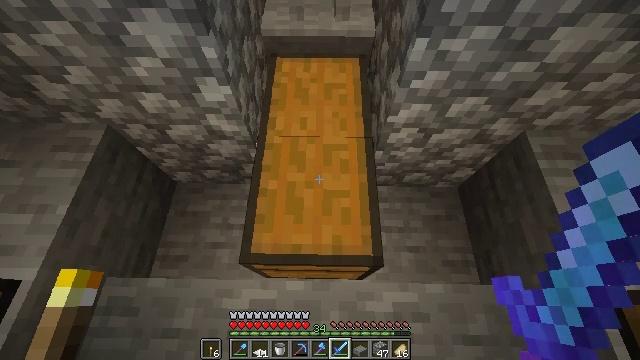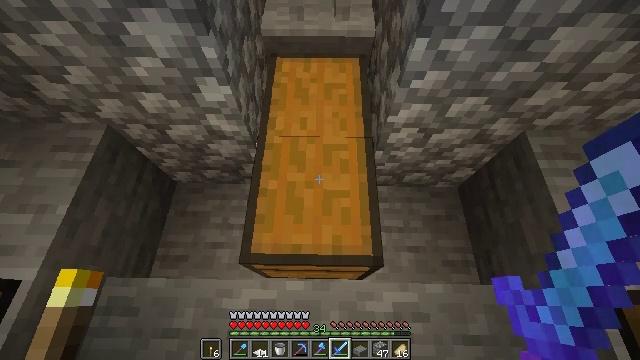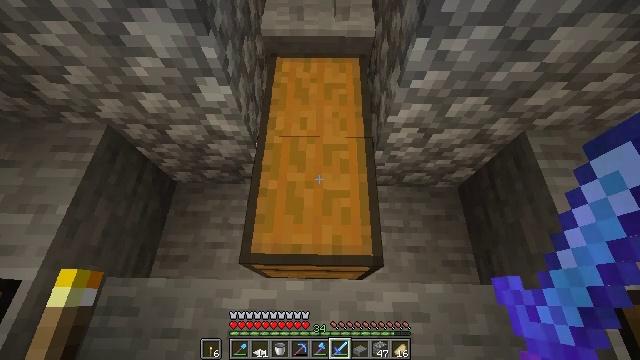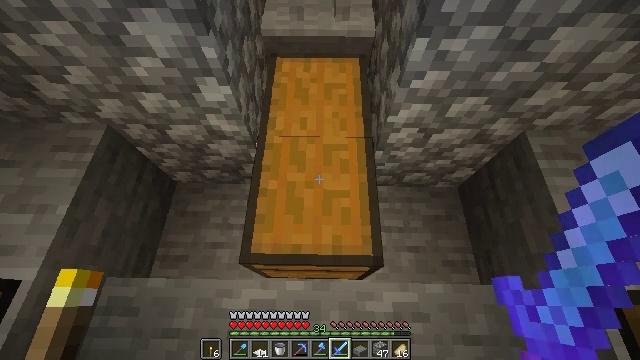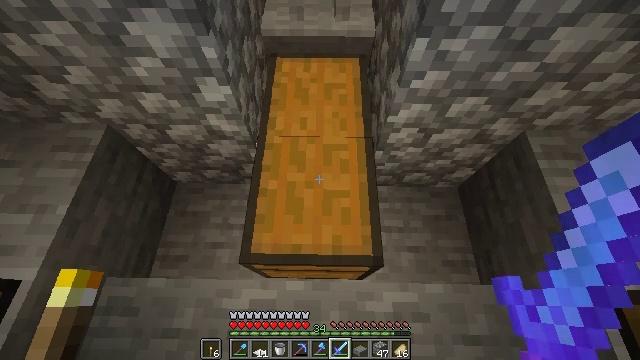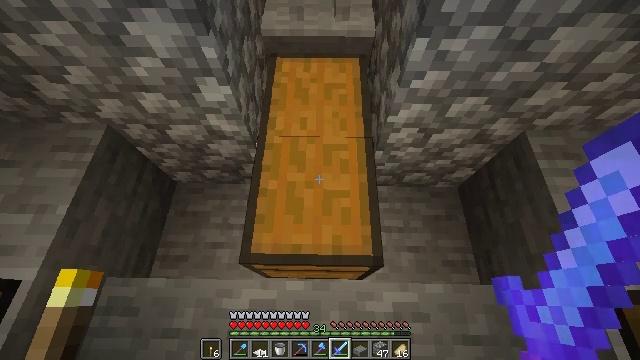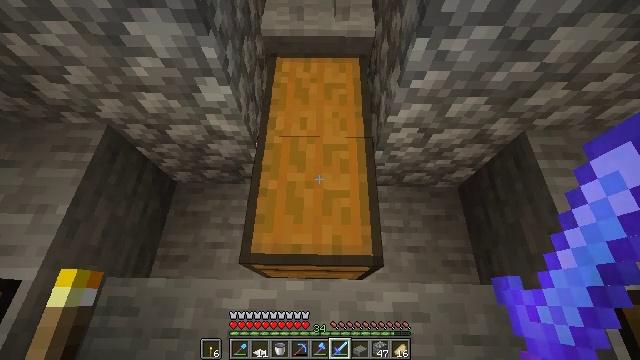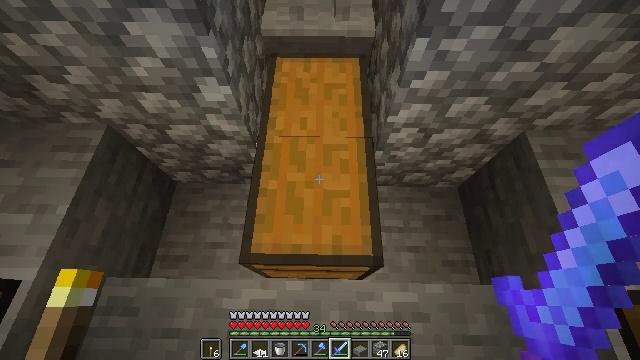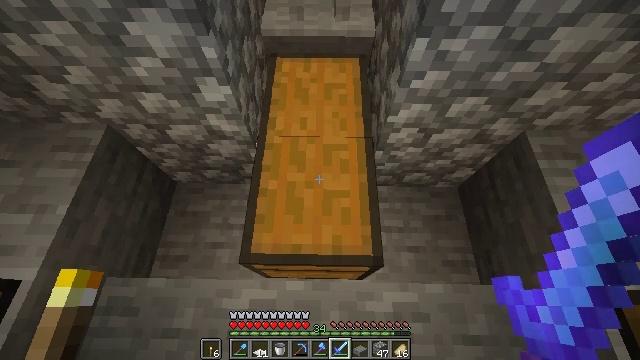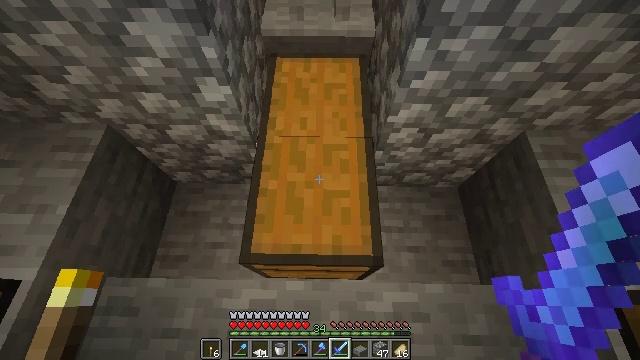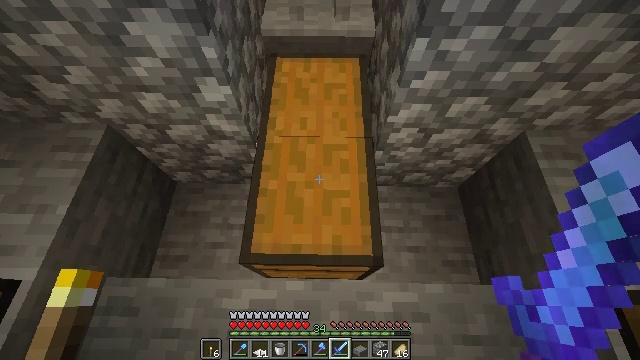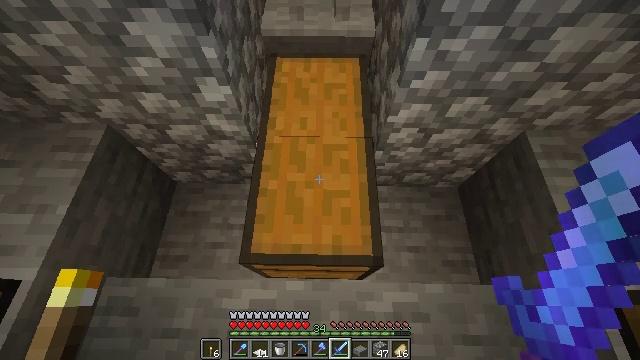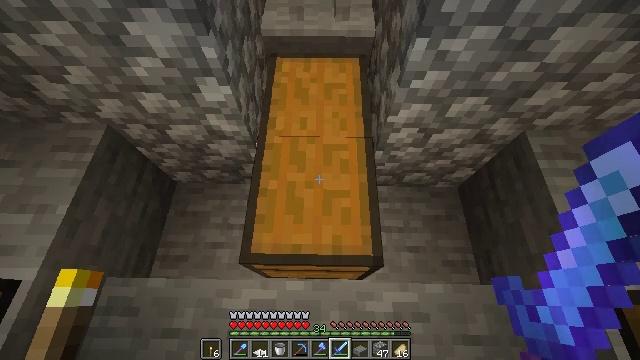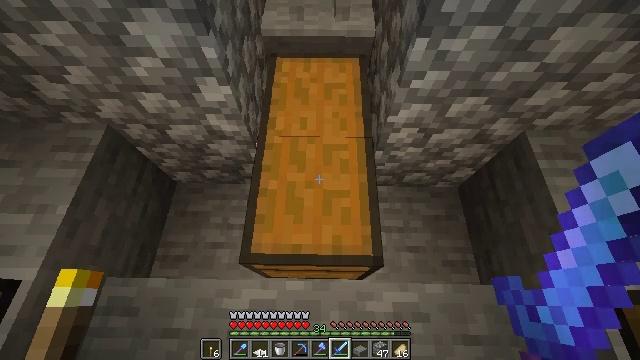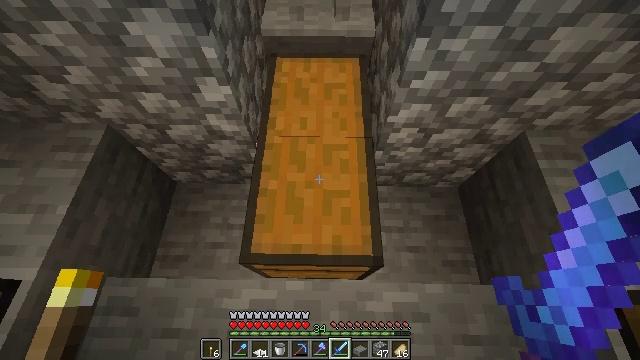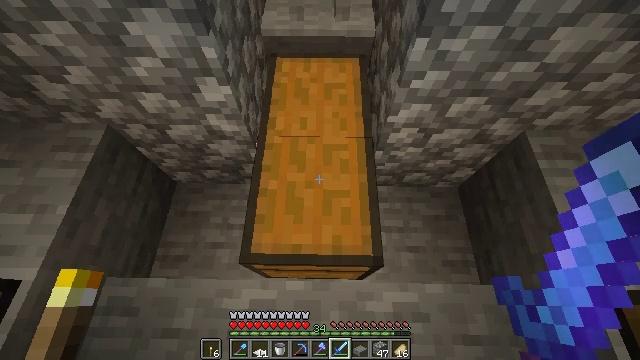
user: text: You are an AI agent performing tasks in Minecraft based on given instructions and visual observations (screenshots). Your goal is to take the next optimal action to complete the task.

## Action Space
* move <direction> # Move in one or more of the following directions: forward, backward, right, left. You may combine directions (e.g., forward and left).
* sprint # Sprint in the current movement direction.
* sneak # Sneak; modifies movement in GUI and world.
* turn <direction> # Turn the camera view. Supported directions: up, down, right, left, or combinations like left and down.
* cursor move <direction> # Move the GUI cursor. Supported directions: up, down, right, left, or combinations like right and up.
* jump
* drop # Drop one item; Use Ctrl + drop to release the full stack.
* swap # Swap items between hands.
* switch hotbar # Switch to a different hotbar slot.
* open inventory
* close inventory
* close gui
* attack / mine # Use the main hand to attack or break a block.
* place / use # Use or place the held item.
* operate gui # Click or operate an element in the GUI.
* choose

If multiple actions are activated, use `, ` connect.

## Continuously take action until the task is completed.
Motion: motion action
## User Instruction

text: Remove a diamond sword from the inventory.
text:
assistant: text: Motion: no_op
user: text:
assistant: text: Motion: no_op
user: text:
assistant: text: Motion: no_op
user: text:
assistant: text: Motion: no_op
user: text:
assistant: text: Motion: no_op
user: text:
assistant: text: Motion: no_op
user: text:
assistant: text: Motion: no_op
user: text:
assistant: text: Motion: no_op
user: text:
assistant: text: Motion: no_op
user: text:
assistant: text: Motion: no_op
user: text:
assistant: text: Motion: no_op
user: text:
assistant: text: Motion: no_op
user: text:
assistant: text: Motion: no_op
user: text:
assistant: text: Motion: no_op
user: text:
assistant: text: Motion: no_op
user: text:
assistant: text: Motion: no_op
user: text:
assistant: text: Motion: no_op
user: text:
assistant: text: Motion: no_op
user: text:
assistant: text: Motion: no_op
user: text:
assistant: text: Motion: no_op
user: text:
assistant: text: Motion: no_op
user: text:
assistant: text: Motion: no_op
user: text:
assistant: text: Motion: no_op
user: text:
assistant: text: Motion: no_op
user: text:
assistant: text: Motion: no_op
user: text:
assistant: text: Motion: no_op
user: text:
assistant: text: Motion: no_op
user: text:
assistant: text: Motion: no_op
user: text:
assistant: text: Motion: no_op
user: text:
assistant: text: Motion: no_op